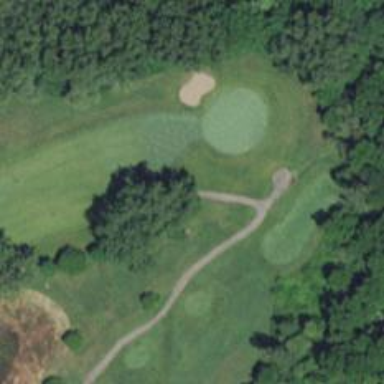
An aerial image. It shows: Pathway for golfing.